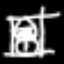
Label: hourglass